Question: '''
DriverId OrderCount OrderCountWhereNameIsNotNull
12 2 2
13 1 1
'''
this is the current table which is being made by this code:
'''
public partial class Control : System.Web.UI.Page
{
protected void Page_Load(object sender, EventArgs e)
{
OrderDataRepository rep = new OrderDataRepository();
var results = rep.GetAllOrderData().
GroupBy(o => o.DRIVER_ID).
Select(g =>
new
{
DriverId = g.Key,
OrderCount = g.Count(),
OrderCountWhereNameIsNotNull =
g.Count(o => o.RECEIVE_NAME != null)
}).ToList();
DataViewer.DataSource = results;
DataViewer.DataBind();
}
}
'''
instead of the table I need to take and print for each DriverId a progress bar as in this script:
'''
int OrderCount, OrderCountWhereNameIsNotNull;
System.Web.UI.WebControls.TableRow oRow;
System.Web.UI.WebControls.TableCell oCell;
System.Web.UI.HtmlControls.HtmlGenericControl oDiv;
while (true)
//loop through records
//do while not eof
{
oRow = new System.Web.UI.WebControls.TableRow();
oCell = new System.Web.UI.WebControls.TableCell();
oDiv = new System.Web.UI.HtmlControls.HtmlGenericControl("DIV");
OrderCount = 200; //get value from DB, convert to meaningful width
OrderCountWhereNameIsNotNull = 100; //get value from DB, convert to meaningful width
oDiv.InnerHtml = "<div style='border: 3px solid black; width: " + OrderCount + "px;'>";
oDiv.InnerHtml += Environment.NewLine + " <div style='border: 0px; background-color: red; width: " + OrderCountWhereNameIsNotNull + "px;'>&nbsp;</div>";
oDiv.InnerHtml += Environment.NewLine + "</div>";
oCell.Controls.Add(oDiv);
oRow.Cells.Add(oCell);
tblData.Rows.Add(oRow);
}
'''
at the moment my main page is:
'''
<form id="Form1" runat="server">
<asp:GridView runat="server" ID="DataViewer">
</asp:GridView>
</form>
'''

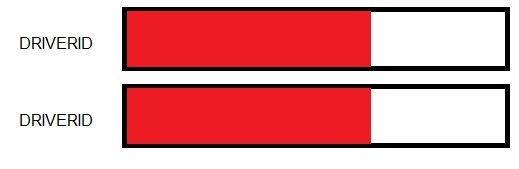
Answer: You will probably find it simpler to bind your grid to your dataset, rather than building a table that attempts to inject itself into a grid:
'''
<asp:GridView ID="DataViewer" runat="server">
<Columns>
<TemplateColumn>
<ItemTemplate>
Put the code for rendering your progress bar here in pure HTML.
When you come to a value that will come from a row in your data, do like this:
<div style='width: <%# Eval("OrderCount") %>' />
</ItemTemplate>
</TemplateColumn>
</Columns>
</asp:GridView>
'''